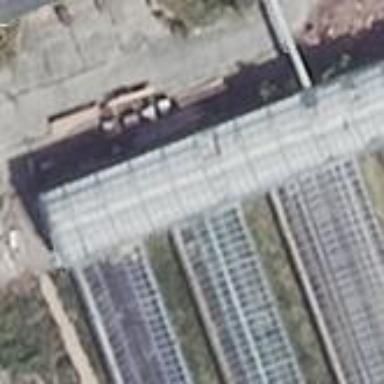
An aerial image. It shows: Greenhouse.